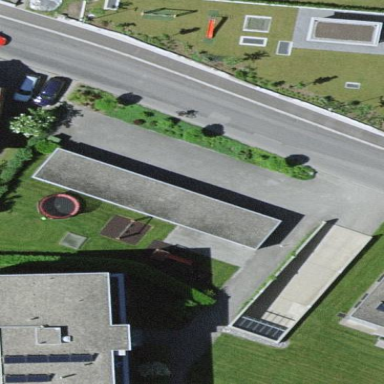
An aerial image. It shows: Group of garages.